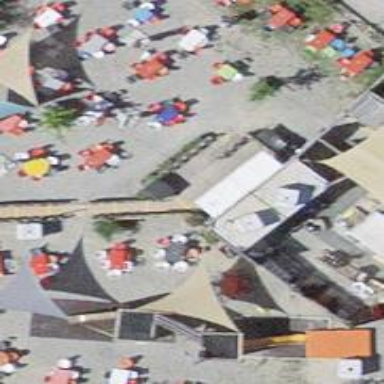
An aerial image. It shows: Bar.